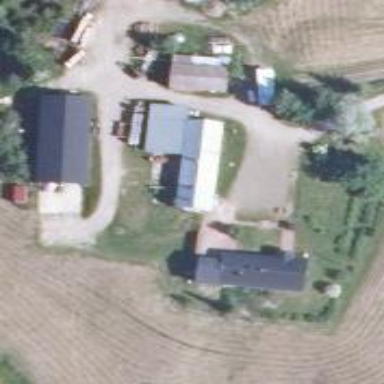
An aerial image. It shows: Farmyard area.